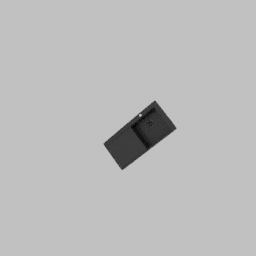
Label: appliances